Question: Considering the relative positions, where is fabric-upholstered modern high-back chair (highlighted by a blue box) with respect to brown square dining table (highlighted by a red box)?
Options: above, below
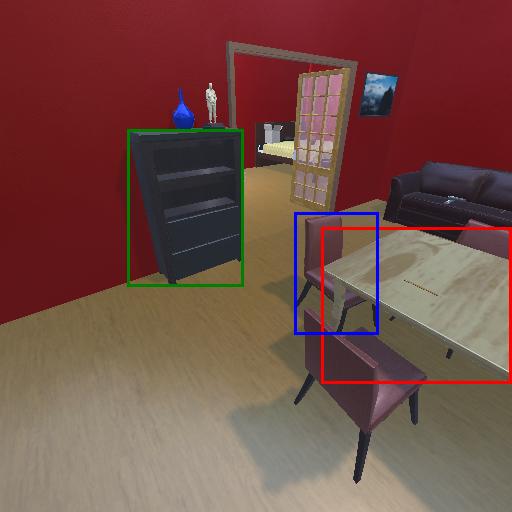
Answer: above